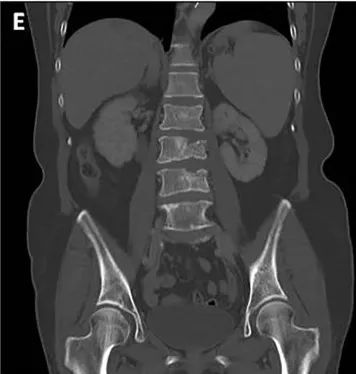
(E) Initial coronal CT of L-spine taken on November 26, 2015.
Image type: radiology (ct)